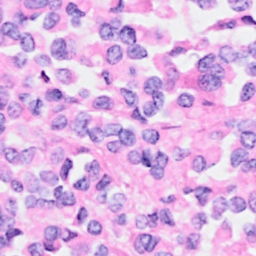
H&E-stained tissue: Breast